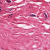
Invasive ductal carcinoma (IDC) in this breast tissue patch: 0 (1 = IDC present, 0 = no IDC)